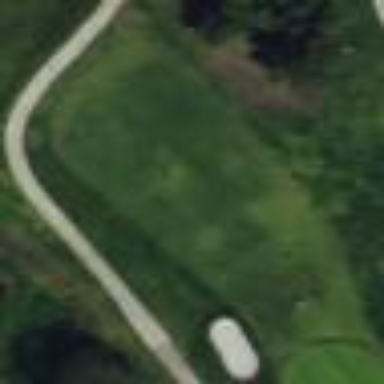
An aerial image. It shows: Golf fairway surrounded by grass.